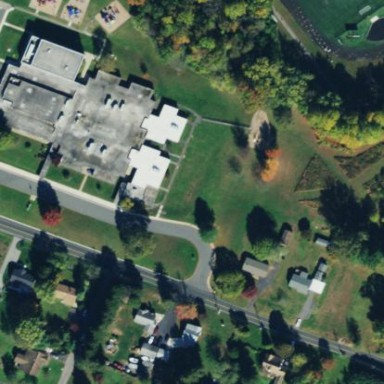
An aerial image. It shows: School building.